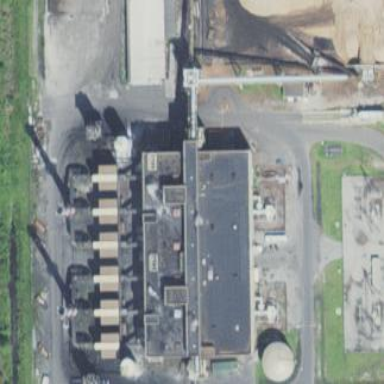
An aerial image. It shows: Industrial building.